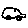
Label: car